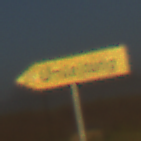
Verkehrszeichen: UmleitungswegweiserLinksweisend
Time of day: SunriseSunset
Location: Outdoor (Nature)
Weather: Clear
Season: NotSpecified
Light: Natural